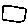
Label: square